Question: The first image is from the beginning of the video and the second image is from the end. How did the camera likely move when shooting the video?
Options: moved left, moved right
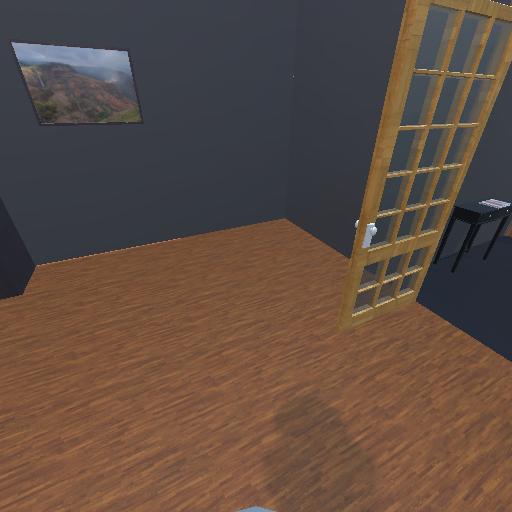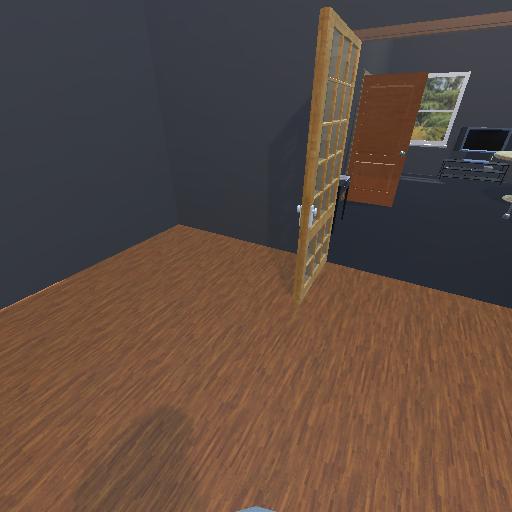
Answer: moved left